Question: I'm not sure if this can be achieved with jQuery but I am developing a web terminal (like a web putty) that using a 'form' will be able to send to and get messages (displaying them in the browser) from a ssh server. Then when I get ouput from a command execution (sent from ssh server to nodeJS server and then to my browser) the text is added to a text box that is set up using with a 'pre' tag.
'''
<body style="margin:100">
<div id="terminal-1" class="tab-pane active">
<pre id="output" style="height:300px; overflow: auto;"></pre>
^--- This one
<div class="row-fluid">
<div class="span6">
<form id="myForm" class="form-inline" onsubmit="return false;">
<input type="text" class="input-large" style="width:70%" name="command" placeholder="Enter Command" autocomplete="off">
<button id="execute" class="btn">Go!</button>
</form>
</div>
</div>
</div>
<! some code continues...-->
'''
Then all the command output is inserted in the pre tag which makes the box be overloaded (don't know if that's the correct term) and start putting the text down, creating a bar at the right side, see the picture (marked in red):

So the final question is, which jQuery code should I add to have that bar automatically scrolled down when text is added?
Thanks
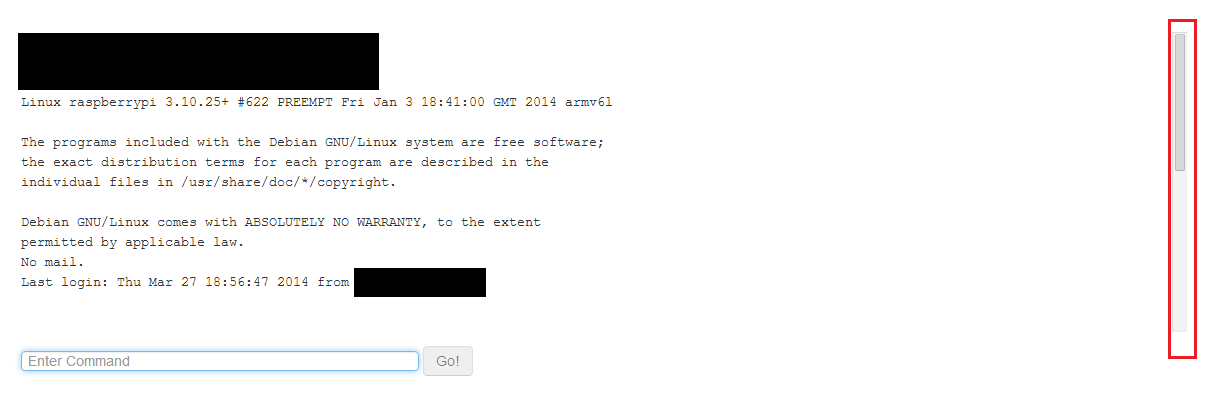
Answer: You can scroll your '<pre>' using jQuery like,
'''
jQuery( function(){
var pre = jQuery("#output");
pre.scrollTop( pre.prop("scrollHeight") );
});
'''
here is <URL>